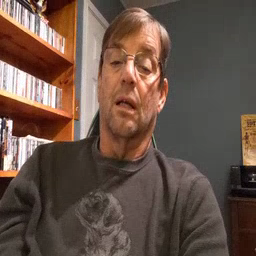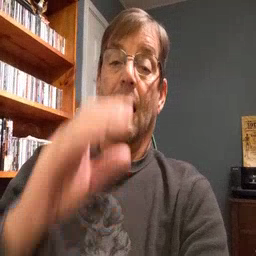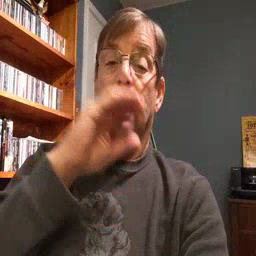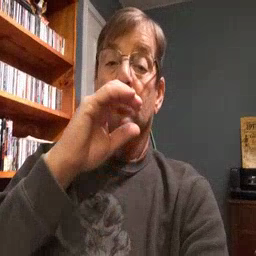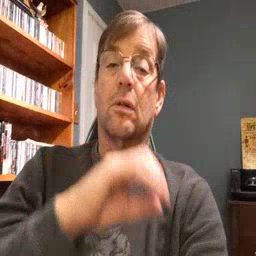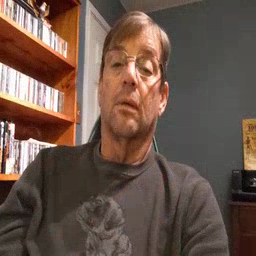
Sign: icecream